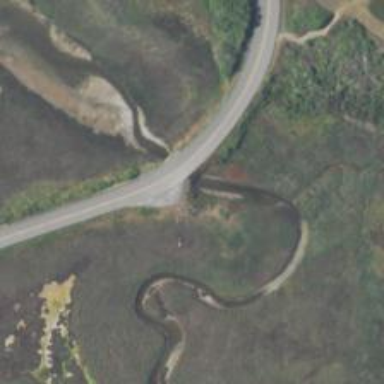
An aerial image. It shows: Culvert tunnel through tidal channel.